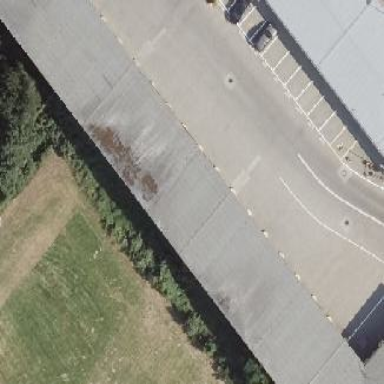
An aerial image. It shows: Commercial building.